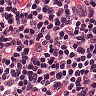
Metastatic tissue present: no